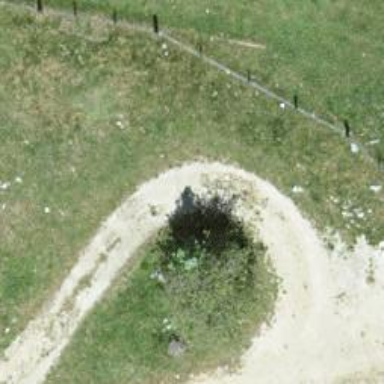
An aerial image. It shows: Gravel track with grade2 tracktype.